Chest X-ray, PA view. Patient: 26 years old, sex M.
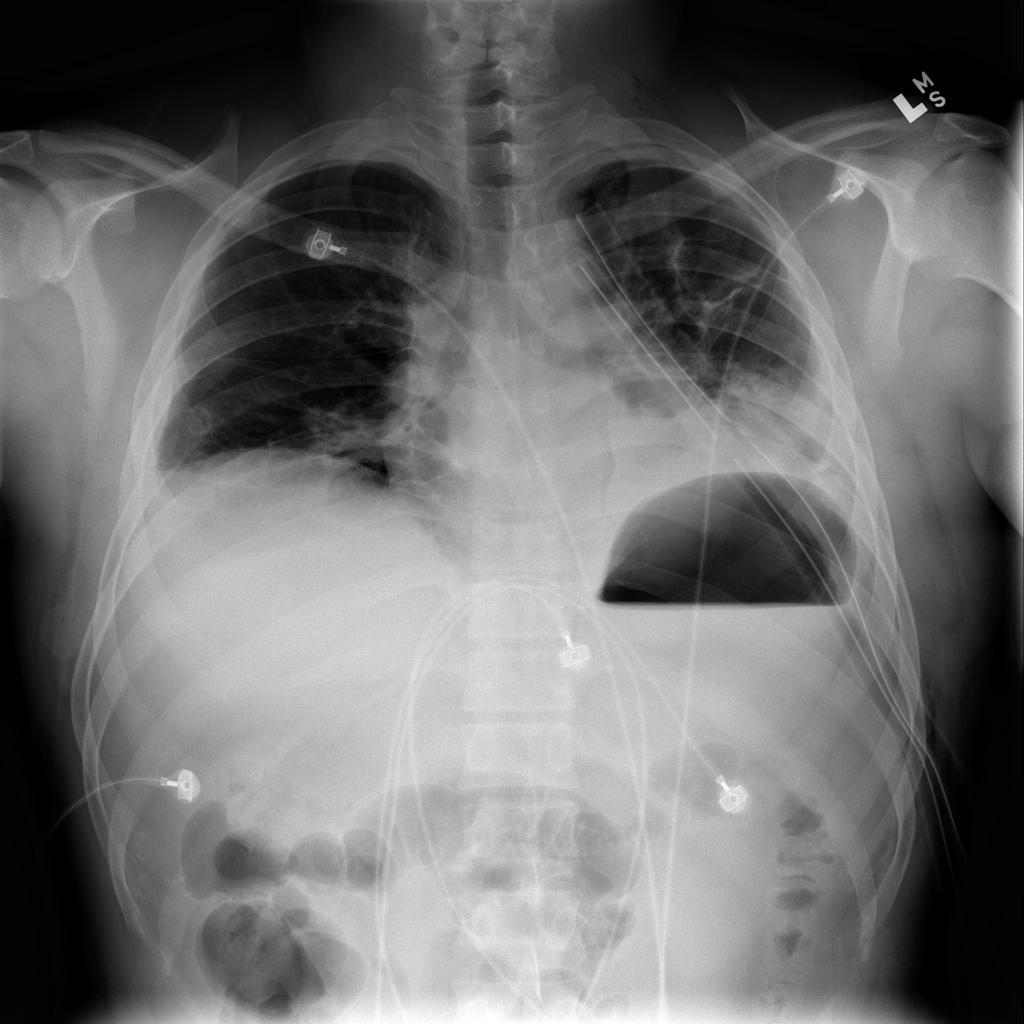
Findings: Atelectasis, Effusion